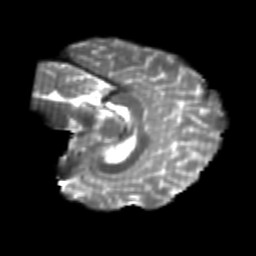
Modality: T2w
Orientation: sagittal
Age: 24
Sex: female
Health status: healthy
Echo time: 0.074 s